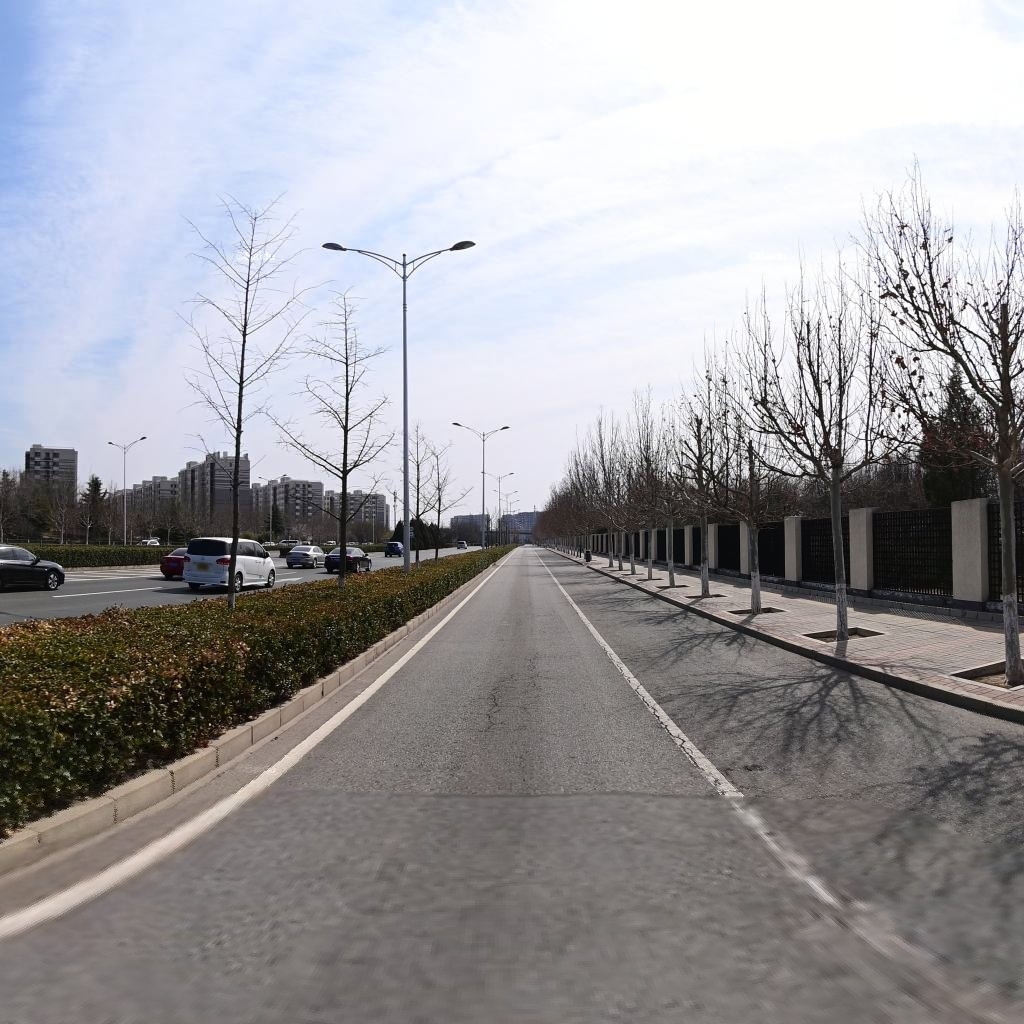
Region: Haidian
Road damage annotations: longitudinal crack, alligator crack